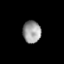
Tissue: lung
Cell type: Epithelial cells
Senescence score: 0.1803
Nuclear area (px): 390
Mean DAPI intensity: 156.1